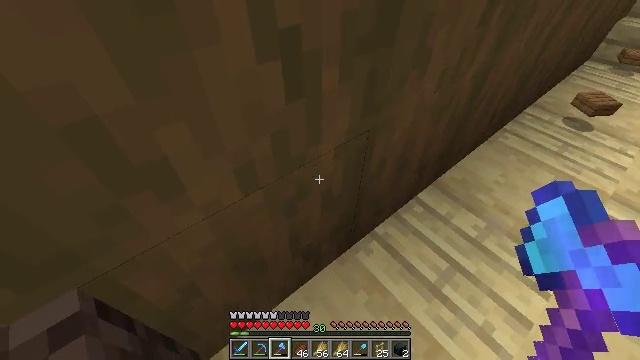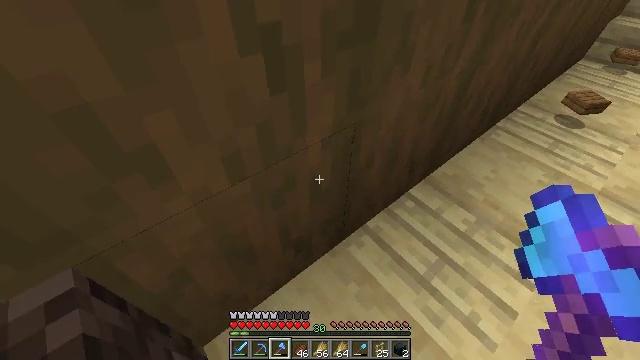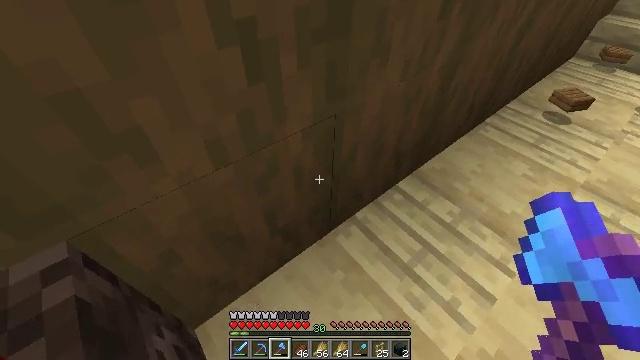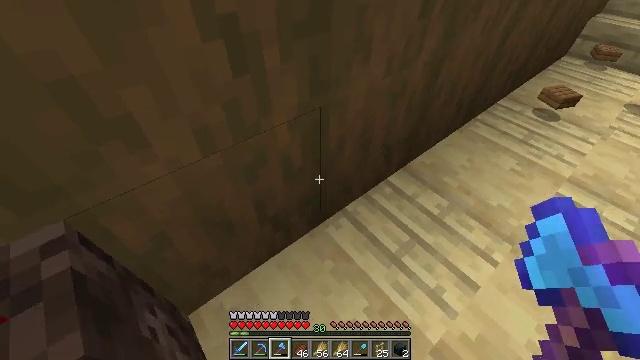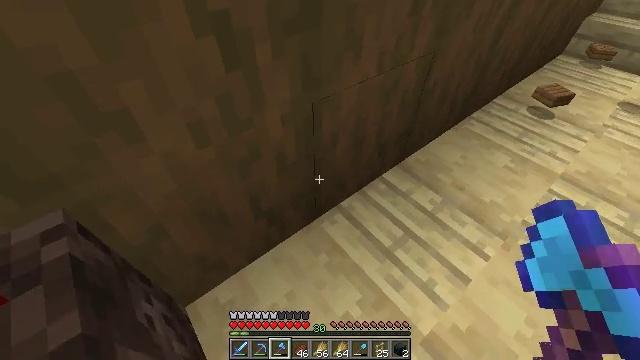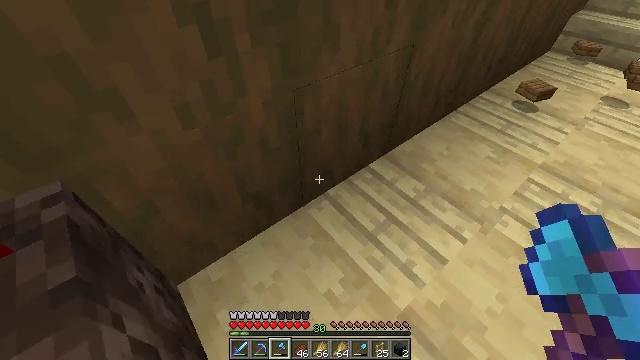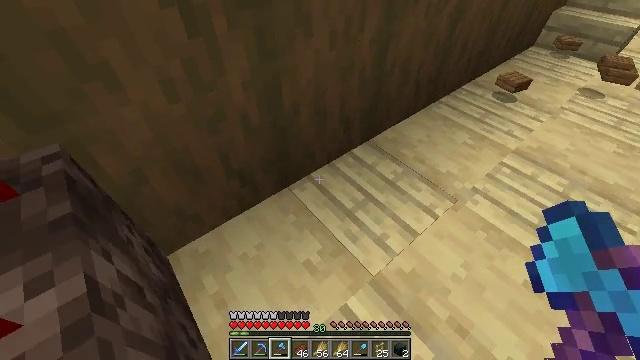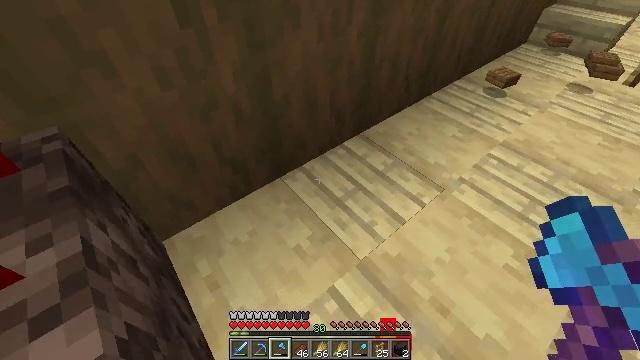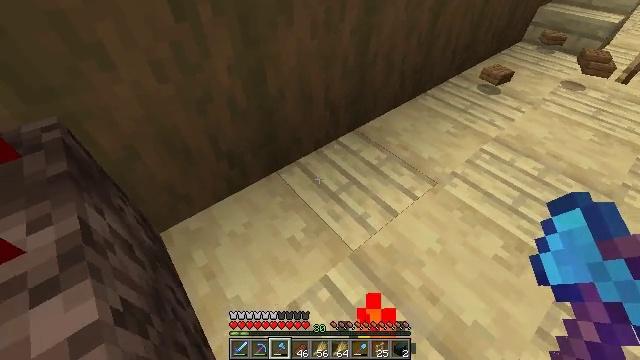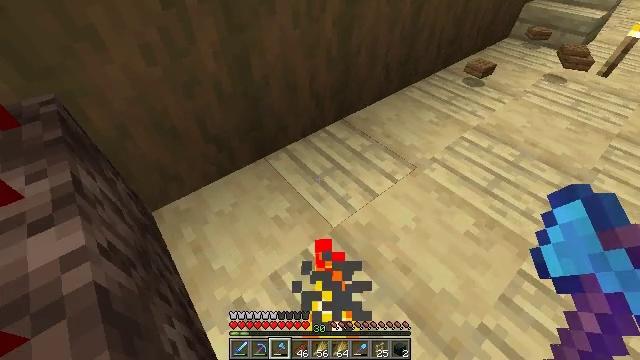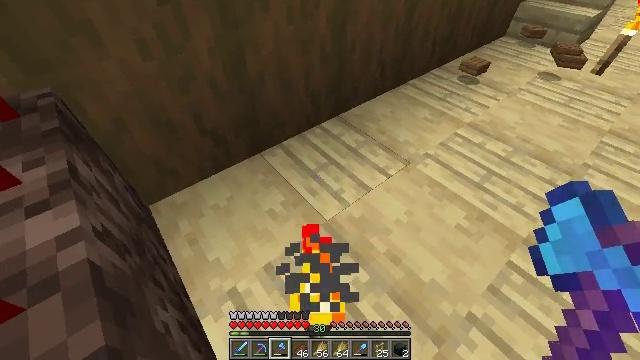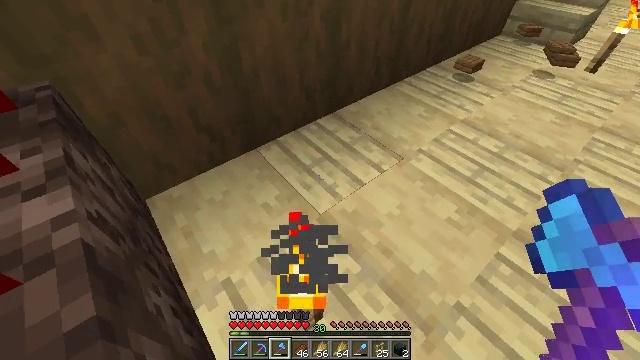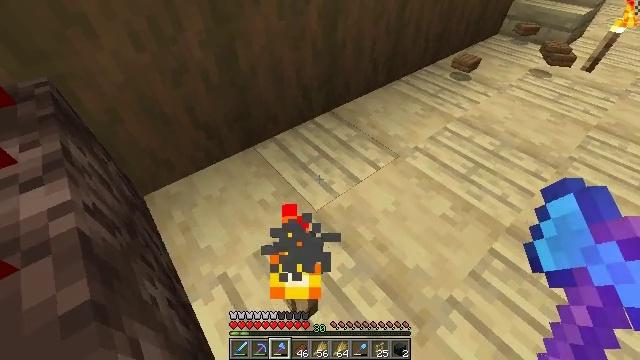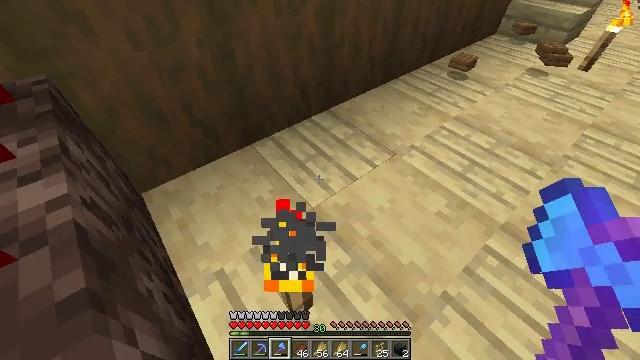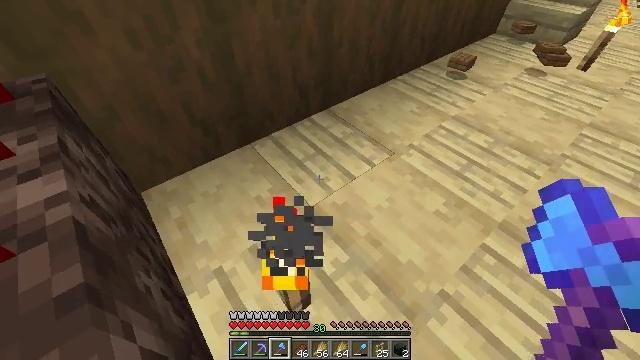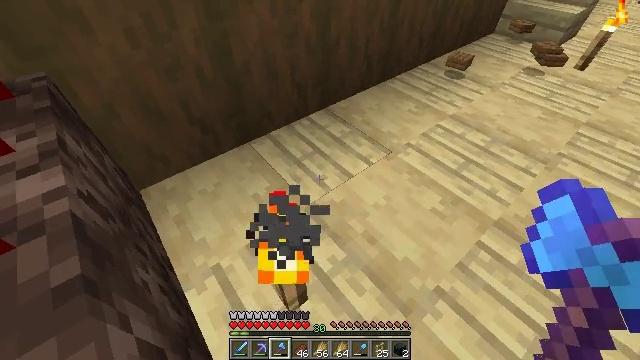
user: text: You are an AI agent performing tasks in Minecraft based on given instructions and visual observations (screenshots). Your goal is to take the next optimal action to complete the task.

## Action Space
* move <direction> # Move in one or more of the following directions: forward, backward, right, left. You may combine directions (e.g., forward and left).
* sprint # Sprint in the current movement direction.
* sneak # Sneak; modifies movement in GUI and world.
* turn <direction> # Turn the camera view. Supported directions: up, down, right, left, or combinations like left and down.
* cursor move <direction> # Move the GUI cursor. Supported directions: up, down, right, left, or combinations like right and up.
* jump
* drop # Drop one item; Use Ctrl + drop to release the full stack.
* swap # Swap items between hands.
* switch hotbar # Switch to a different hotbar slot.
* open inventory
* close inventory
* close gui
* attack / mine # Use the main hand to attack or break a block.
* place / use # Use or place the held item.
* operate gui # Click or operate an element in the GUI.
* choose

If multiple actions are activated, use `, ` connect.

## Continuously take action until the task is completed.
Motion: motion action
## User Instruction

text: Attack the stripped spruce log to gather it.
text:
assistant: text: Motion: move back
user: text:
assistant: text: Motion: move back
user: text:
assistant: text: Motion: move back
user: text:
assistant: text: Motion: move back
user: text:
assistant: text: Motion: move back
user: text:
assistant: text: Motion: move back
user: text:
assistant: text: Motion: move back
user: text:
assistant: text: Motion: move back
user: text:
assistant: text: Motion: move back and move left
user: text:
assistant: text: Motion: move back and move left
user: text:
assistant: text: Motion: move back and move left
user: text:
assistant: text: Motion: move back and move left
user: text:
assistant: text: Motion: move back and move left
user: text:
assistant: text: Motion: move back and move left
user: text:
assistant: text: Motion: move back and move left
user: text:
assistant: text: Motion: move back and move left
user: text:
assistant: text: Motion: move back
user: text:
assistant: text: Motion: no_op
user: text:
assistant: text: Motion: move forward and move right
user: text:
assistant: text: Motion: move forward and move right
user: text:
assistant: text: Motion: move forward and move right
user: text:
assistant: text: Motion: move forward and move right
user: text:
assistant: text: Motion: move forward and move right
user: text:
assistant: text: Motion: move forward
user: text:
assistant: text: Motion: move forward
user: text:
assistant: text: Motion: move forward
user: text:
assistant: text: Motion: move forward
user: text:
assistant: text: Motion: move forward
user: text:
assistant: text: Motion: move forward
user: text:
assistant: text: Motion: move forward and move right